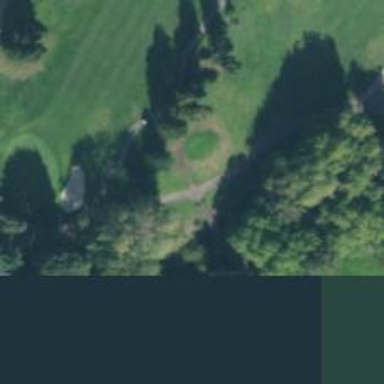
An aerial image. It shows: Golf cartpath that is also road path.